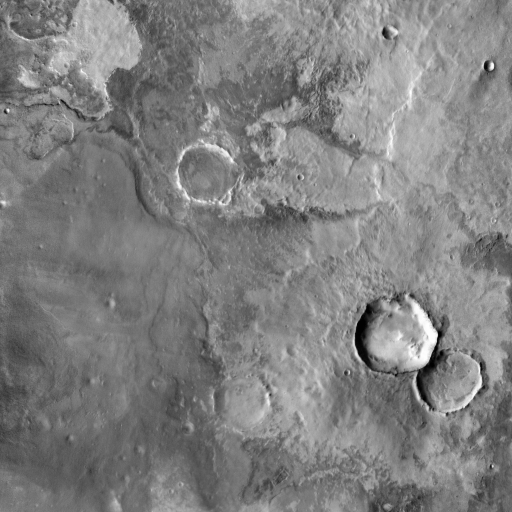
Crater classes present: Background, Other, Layered, Buried, Secondary